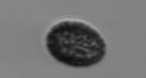
Label: Pseudochattonella_farcimen